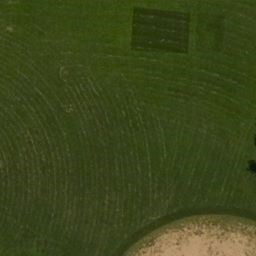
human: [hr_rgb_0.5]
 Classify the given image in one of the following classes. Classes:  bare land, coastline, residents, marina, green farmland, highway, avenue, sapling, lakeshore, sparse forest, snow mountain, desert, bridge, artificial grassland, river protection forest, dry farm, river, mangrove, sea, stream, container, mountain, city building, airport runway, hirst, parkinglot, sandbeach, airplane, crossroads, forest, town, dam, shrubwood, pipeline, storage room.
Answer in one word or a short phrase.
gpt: artificial grassland